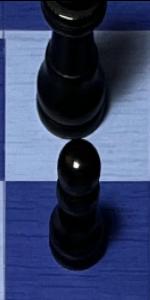
Label: Pawn_Black